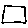
Label: square